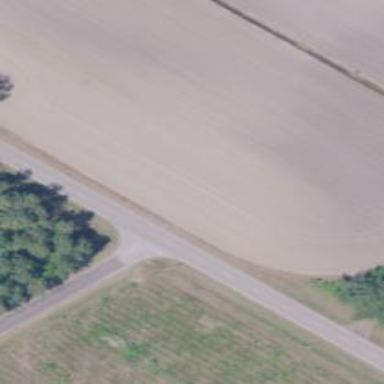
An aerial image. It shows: Stop road.